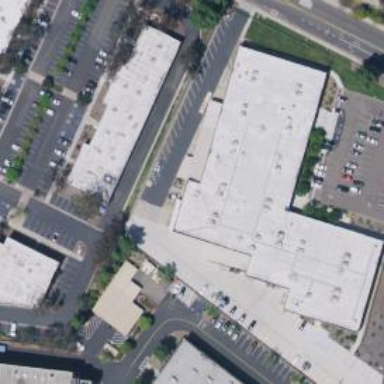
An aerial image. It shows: Industrial building.